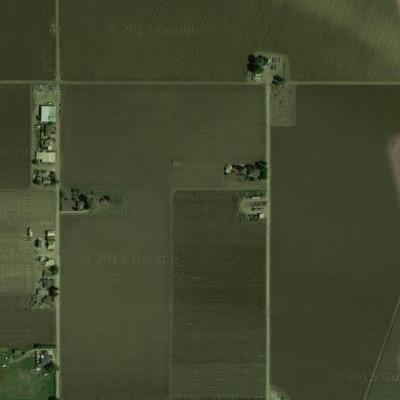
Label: bField